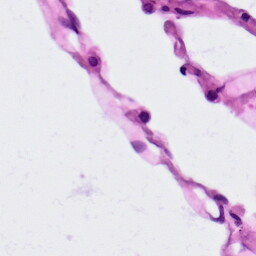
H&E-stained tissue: Lung